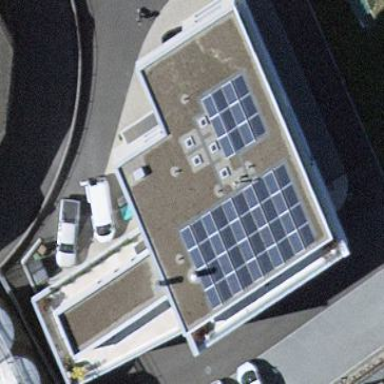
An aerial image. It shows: Solar power generator.